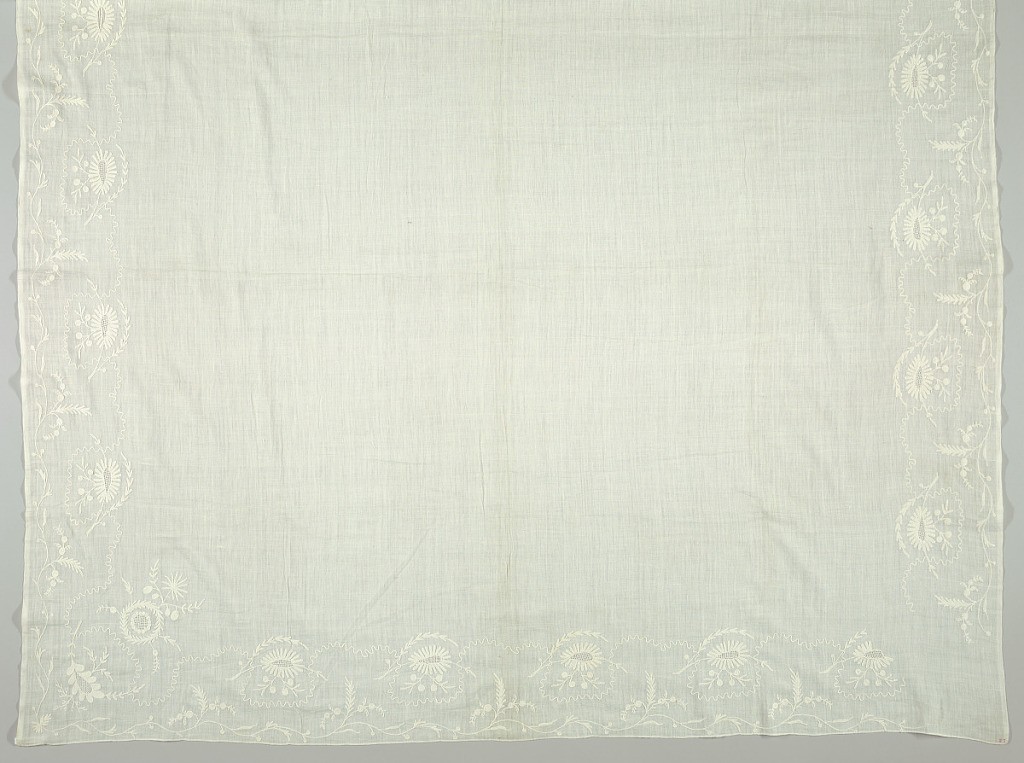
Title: Fichu
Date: late 18th–early 19th century
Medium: cotton Technique: chain stitch embroidery made with a tambour hook and areas of deflected element wotk on cotton plain weave
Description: Square with an embroidered border on all four sides. But the embroidery is done with two borders righting on one side and two borders righting on the other so that the square could be folded and used as a fichu.